Question: Note: new to mysql
I am trying to get points from user id ( please view attached table image)

qa_ is my custom table prefix
I am using wordpress and want to get current logged in user id and want to pass it so can get points of that user id.
Here what I am trying but nothing work
'''
function qa_points($userid){
global $wpdb;
$prefix = 'qa_';
$points = $wpdb->get_results("
SELECT *
FROM ${prefix}userpoints
WHERE points = userid
");
return '(points '.$points['points'].')';
}
'''
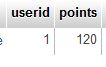
Answer: If you want to select the points from a user, you have to select the correct user:
'''
$points = $wpdb->get_results("
SELECT *
FROM " . $prefix . "userpoints
WHERE userid = $userid");
'''